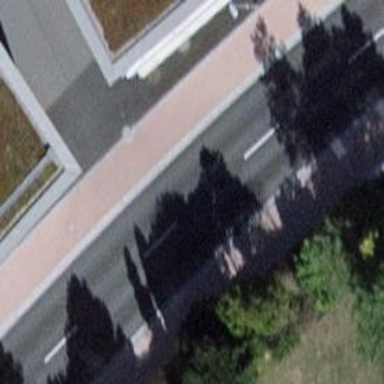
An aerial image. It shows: Primary highway with asphalt surface. There are sidewalks on both sides and cycle track on both sides as well.